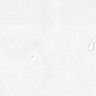
Metastatic tissue present: no